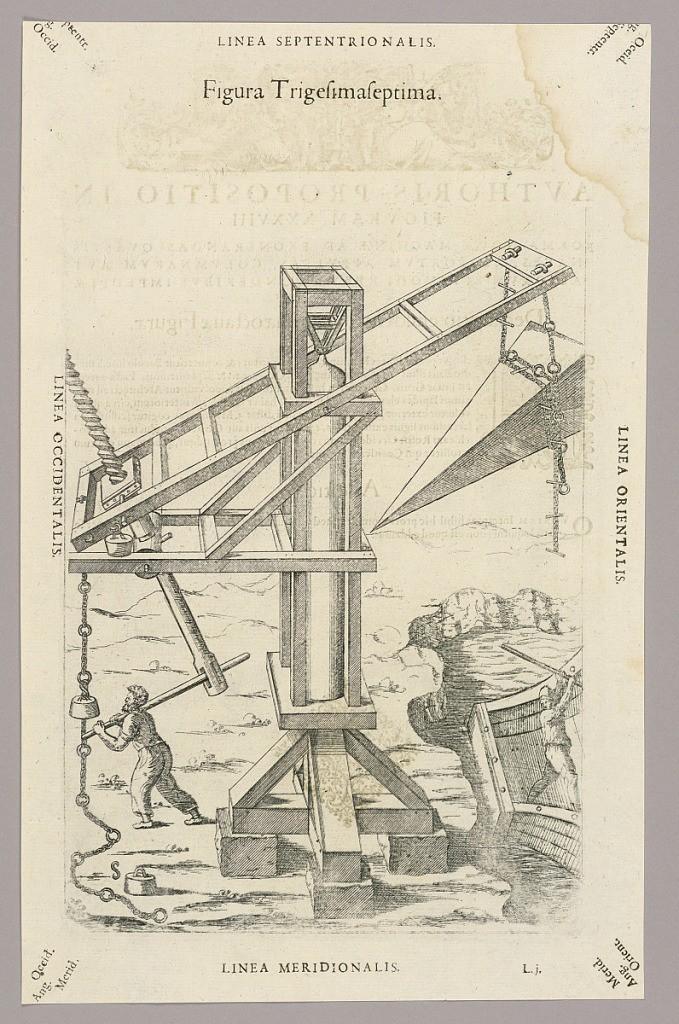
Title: Plate XXVII from Theatrum instrumentorum et machinarum
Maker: Julio Paschale
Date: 1582
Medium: Woodcut on paper
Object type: Print
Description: Machien for transferring solid objects from ships to the shore. Boat right, with man. Solid pyramid in chains above, on a crane-like frame run by a man, lower left. With a lever and weights. Description in Latin on verso of 1949-152-234.